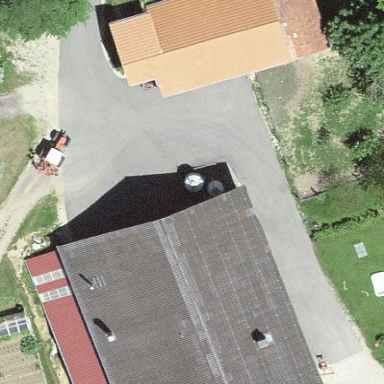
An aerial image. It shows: Farm building.